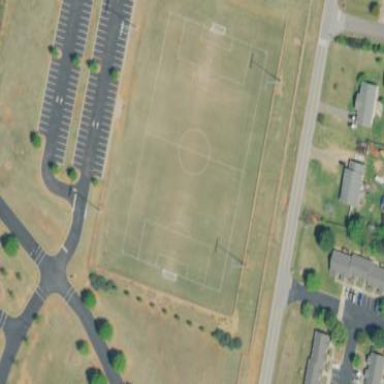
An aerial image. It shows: Soccer pitch for leisureland activities.